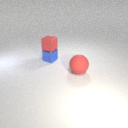
small blue metal cube behind large red rubber sphere